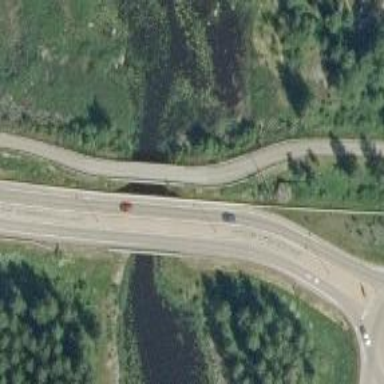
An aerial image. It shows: Primary highway crossing over bridge.